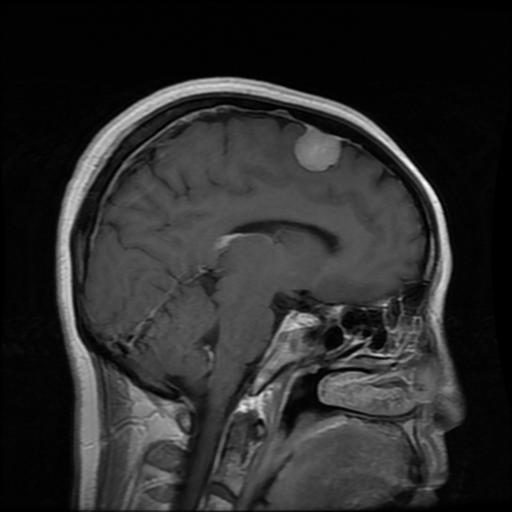
Label: meningioma